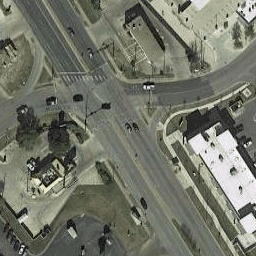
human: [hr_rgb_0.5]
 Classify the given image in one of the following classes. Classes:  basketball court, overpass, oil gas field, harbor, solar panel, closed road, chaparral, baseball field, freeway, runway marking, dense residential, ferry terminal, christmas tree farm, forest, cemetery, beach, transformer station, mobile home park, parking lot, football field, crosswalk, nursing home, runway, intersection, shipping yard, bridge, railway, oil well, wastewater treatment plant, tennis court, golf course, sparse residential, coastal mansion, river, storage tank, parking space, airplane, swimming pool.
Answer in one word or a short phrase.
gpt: intersection